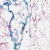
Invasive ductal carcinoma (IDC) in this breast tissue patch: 0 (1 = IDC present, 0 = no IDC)